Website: home-depot
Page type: account-selection
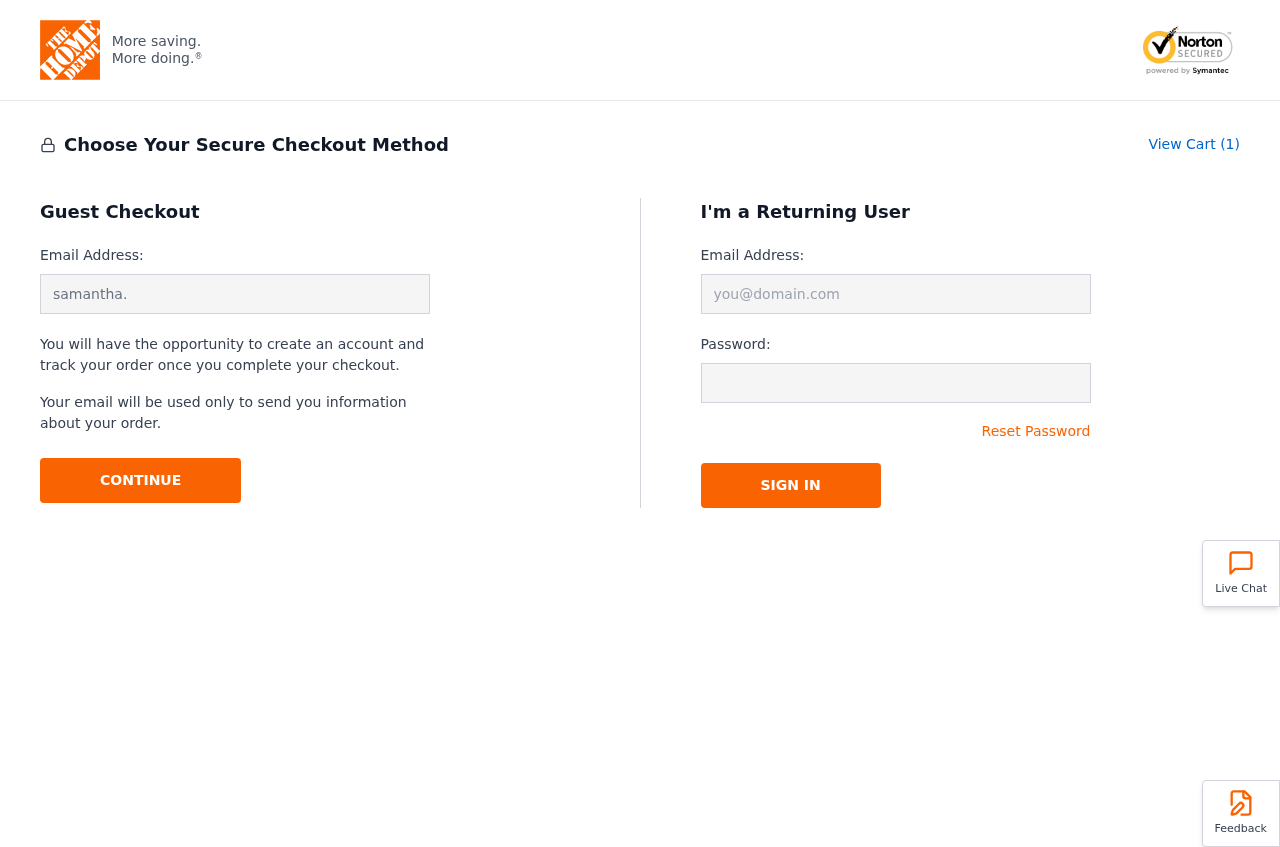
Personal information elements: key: PII_EMAIL
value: samantha.patterson@yahoo.com
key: PII_LOGIN_USERNAME
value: samantha_patterson
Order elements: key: ORDER_NUM_ITEMS
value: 1